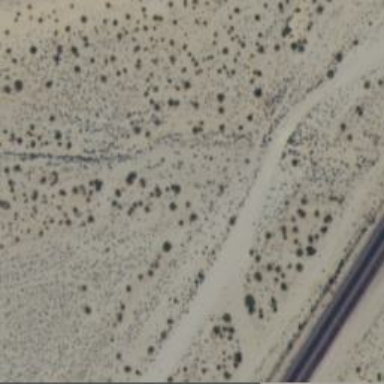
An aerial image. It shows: Abandoned road.